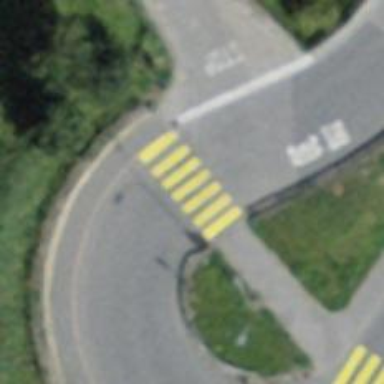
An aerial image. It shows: Uncontrolled road crossing.